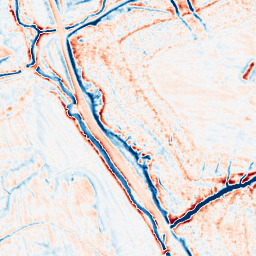
Category: multiscale
Decomposition family: dog_multiscale
Decomposition parameters: sigma_ratio: 1.4
n_scales: 5
base_sigma: 0.5
Upsampling method: sinc_blackman
Upsampling parameters: scale: 4
kernel_size: 16
Upsampling scale: 4